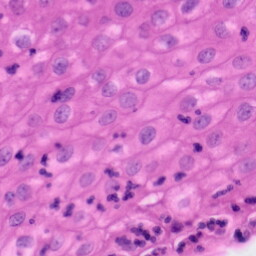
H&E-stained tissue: Tonsil